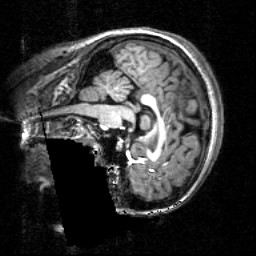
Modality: T1w
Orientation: sagittal
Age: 19
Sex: female